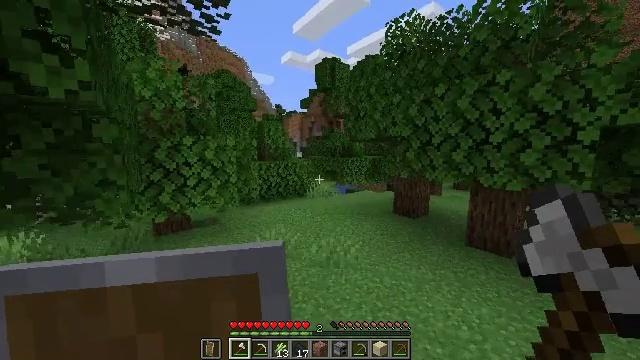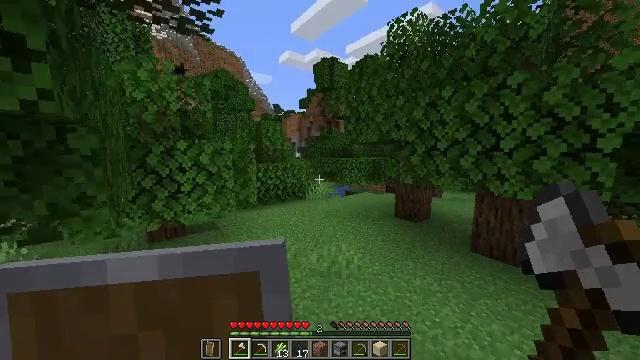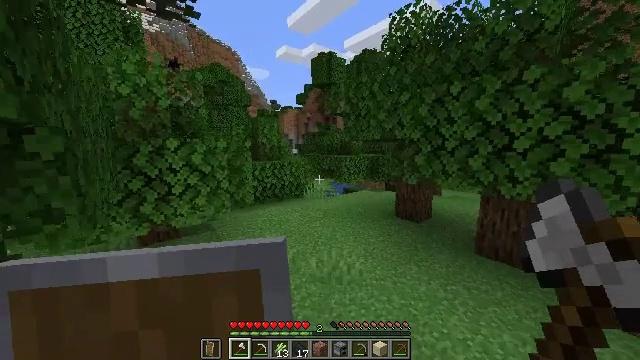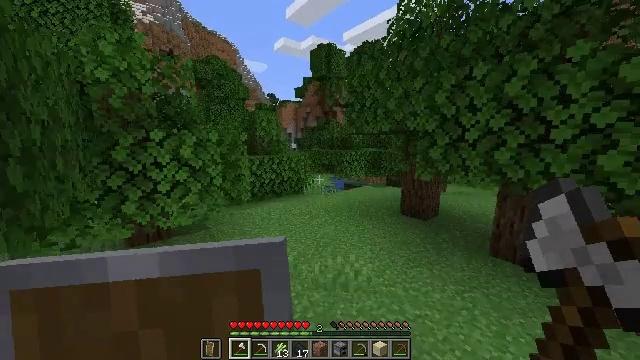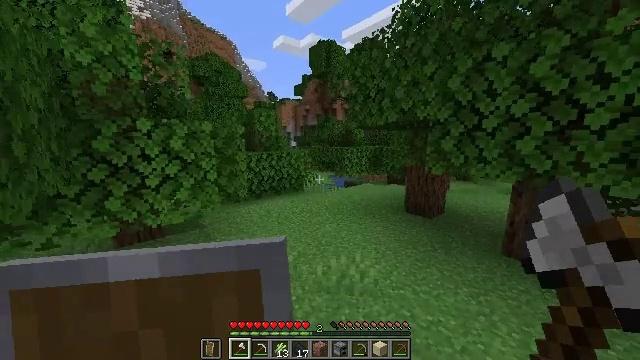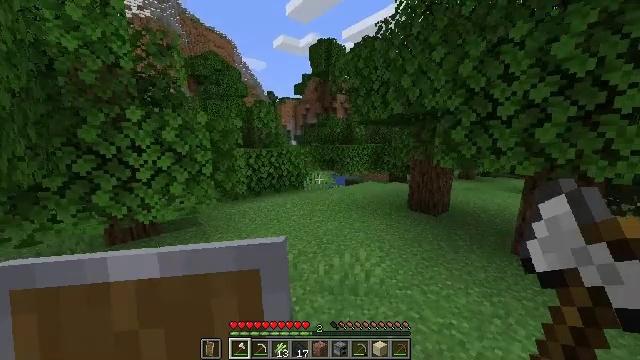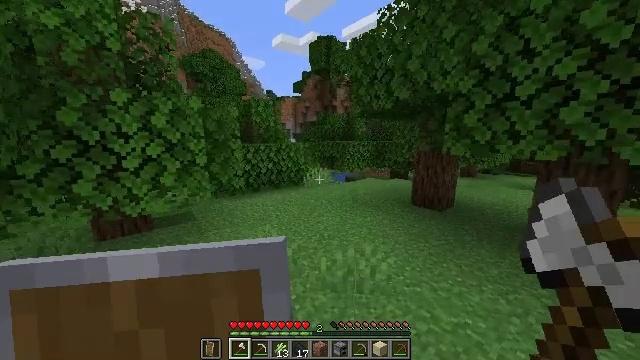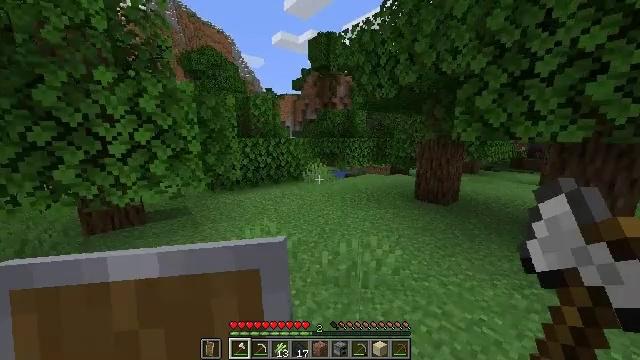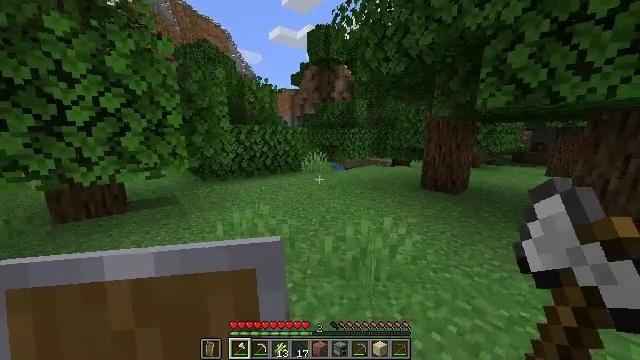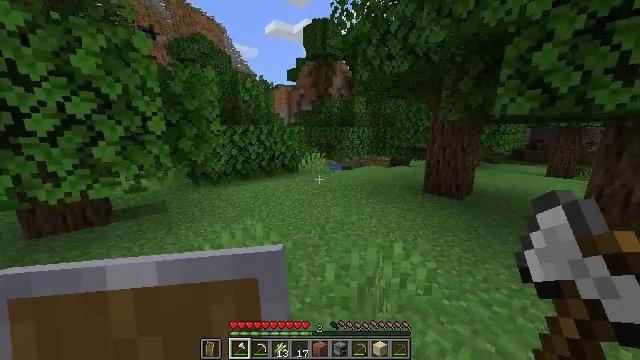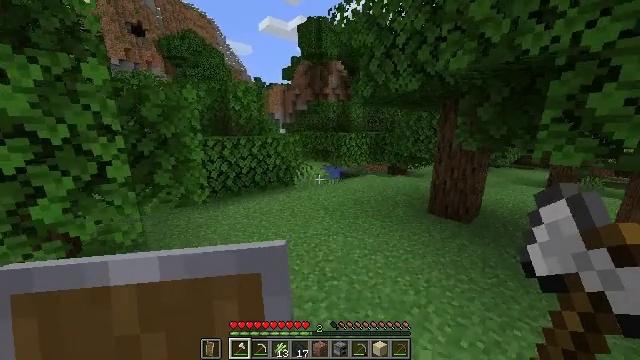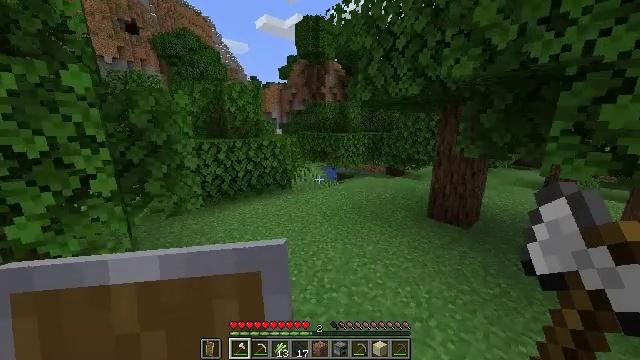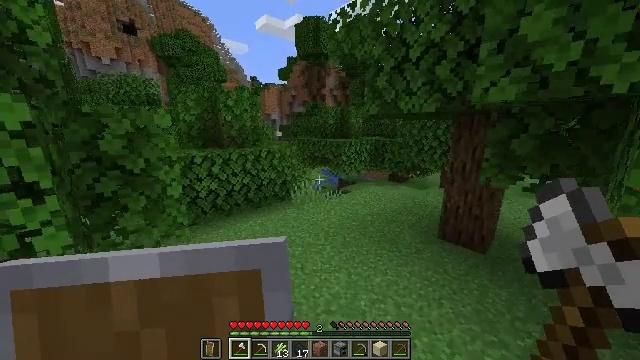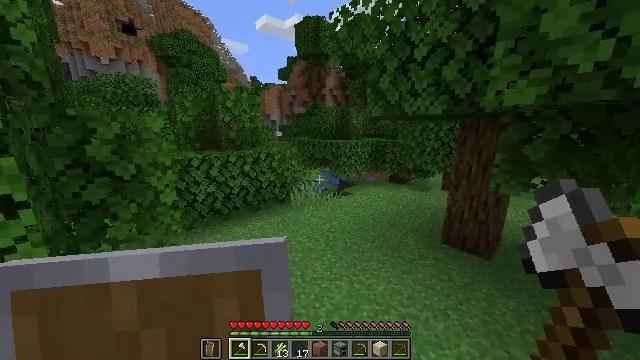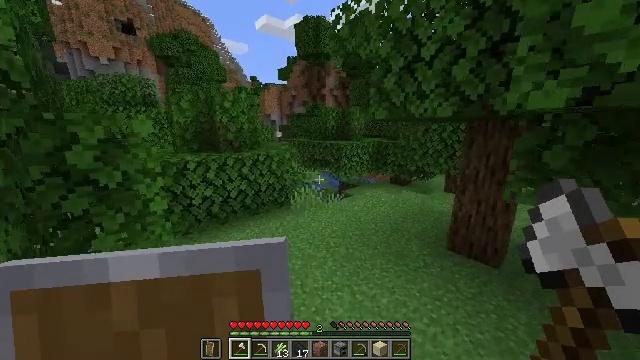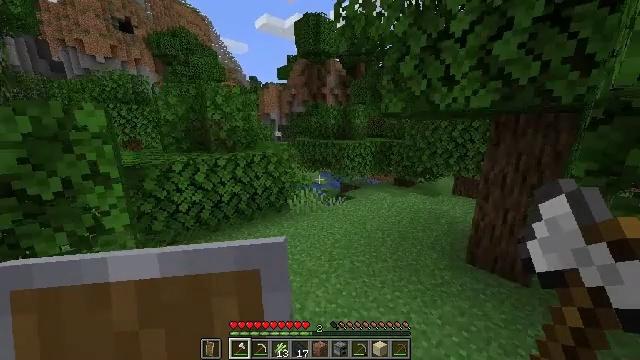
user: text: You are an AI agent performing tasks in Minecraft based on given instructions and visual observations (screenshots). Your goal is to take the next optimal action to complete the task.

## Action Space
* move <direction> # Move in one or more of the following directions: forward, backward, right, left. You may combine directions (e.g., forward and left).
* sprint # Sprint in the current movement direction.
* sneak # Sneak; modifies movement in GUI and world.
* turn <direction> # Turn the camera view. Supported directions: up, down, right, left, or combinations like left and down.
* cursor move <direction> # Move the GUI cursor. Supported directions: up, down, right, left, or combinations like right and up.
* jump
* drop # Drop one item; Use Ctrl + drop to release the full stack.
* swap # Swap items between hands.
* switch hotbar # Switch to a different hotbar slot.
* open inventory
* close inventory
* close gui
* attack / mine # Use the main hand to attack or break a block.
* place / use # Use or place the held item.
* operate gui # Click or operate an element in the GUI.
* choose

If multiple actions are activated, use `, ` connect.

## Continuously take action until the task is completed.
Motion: motion action
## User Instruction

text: Gather poppy from the ground.
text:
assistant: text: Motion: move forward, sprint, jump
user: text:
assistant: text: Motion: move forward, sprint, turn down, jump
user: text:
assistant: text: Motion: move forward, sprint, turn down, jump
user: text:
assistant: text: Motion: move forward, sprint, jump
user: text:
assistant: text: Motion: move forward, sprint, jump
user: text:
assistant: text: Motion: move forward, sprint, jump
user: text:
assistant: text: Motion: move forward, sprint, jump
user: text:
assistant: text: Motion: move forward, sprint, jump
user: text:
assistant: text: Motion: move forward, sprint, jump
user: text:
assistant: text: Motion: move forward, sprint, turn right, jump
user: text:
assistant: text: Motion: move forward, sprint, jump
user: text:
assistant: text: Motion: move forward, sprint, jump
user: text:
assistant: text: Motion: move forward, sprint, jump
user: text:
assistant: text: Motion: move forward, sprint, jump
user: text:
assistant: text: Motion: move forward, sprint, jump
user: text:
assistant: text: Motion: move forward, sprint, jump
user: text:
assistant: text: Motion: move forward, sprint, jump
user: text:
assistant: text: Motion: move forward, sprint, jump
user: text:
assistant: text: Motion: move forward, sprint, jump
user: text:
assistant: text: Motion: move forward, sprint, turn left and down, jump
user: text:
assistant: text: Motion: move forward, sprint, turn left and down, jump
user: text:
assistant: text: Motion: move forward, sprint, turn left, jump
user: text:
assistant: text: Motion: move forward and move right, sprint, turn left, jump
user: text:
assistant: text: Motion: move forward and move right, sprint, turn left, jump
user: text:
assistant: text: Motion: move forward and move right, sprint, turn left, jump
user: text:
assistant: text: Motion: move forward and move right, sprint, jump
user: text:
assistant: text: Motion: move forward and move right, sprint, jump
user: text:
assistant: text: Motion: move forward and move right, sprint, jump
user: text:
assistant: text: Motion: move forward and move right, sprint, jump
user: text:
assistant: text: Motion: move forward and move right, sprint, turn down, jump